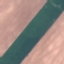
Land use / land cover class: AnnualCrop